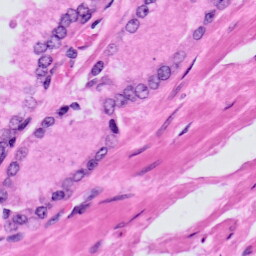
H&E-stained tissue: Prostate